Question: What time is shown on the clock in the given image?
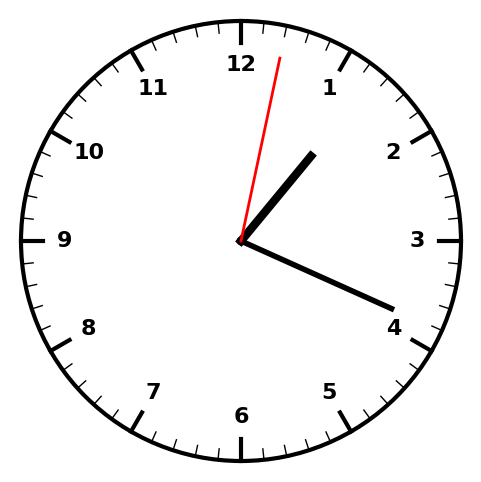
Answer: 01:19:02